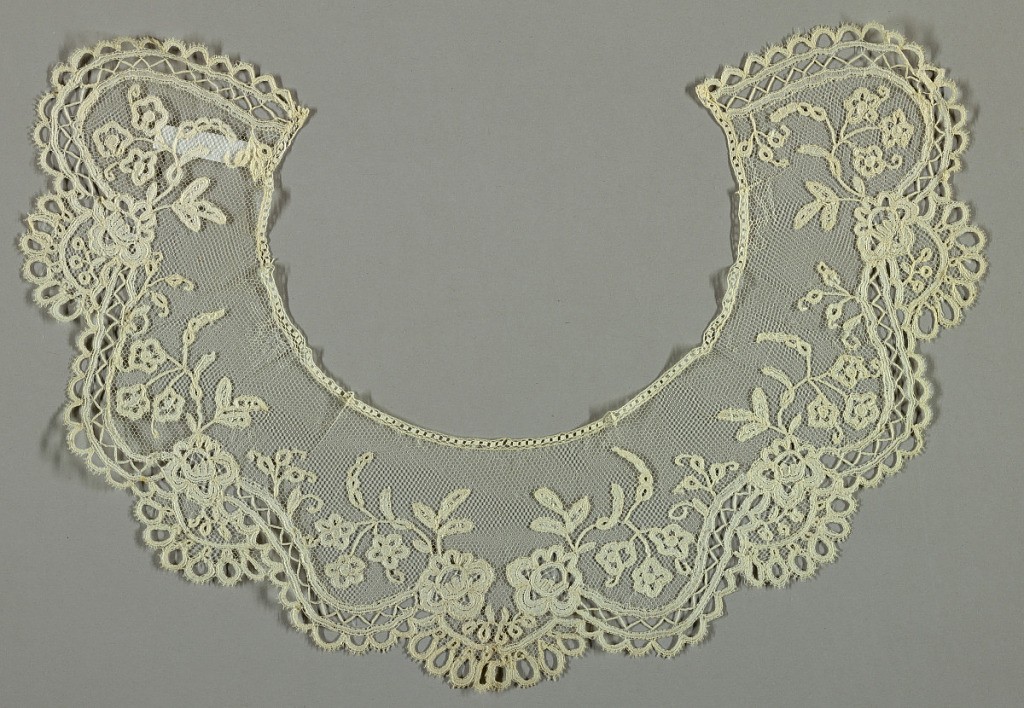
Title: Collar
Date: mid-19th century
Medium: Technique: appliqué, bobbin lace
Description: Bobbin lace applique collar, floral scalloped; mid-19th century